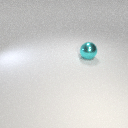
large cyan metal sphere